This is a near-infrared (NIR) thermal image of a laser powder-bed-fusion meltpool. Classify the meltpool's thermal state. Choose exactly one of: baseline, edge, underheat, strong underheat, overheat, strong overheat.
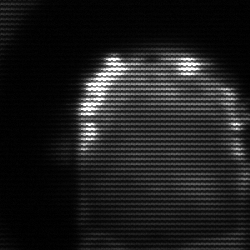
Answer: baseline